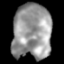
Tissue: lung
Cell type: Epithelial cells
Senescence score: 0.1203
Nuclear area (px): 2093
Mean DAPI intensity: 152.004